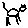
Label: cat